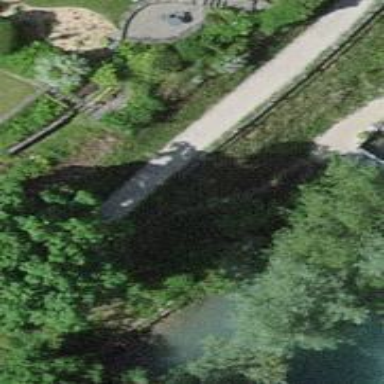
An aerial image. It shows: Path surfaced with fine gravel.